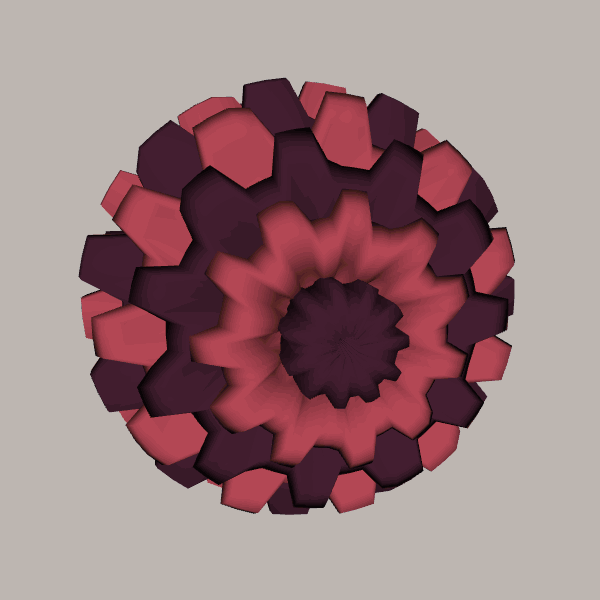
Background: light